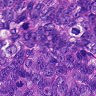
Metastatic tissue present: yes